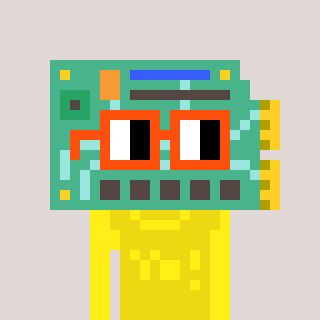
a pixel art character with square orange glasses, a chipboard-shaped head and a yellow-colored body on a warm background